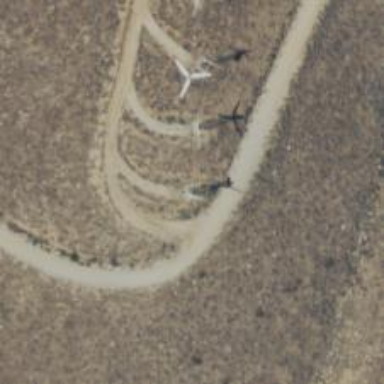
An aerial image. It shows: Horizontal axis wind turbine manufactured by Vestas.